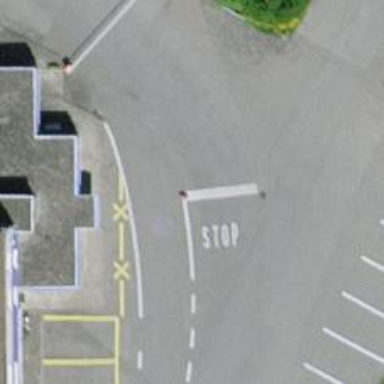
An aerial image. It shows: Road with stop sign.